Question: I'm trying to build a server application for uploading videos to YouTube. In my server application, the user can upload a video directly to my YouTube channel to make it public.

1. The client part of my application acquires the video and uploads it to my server.
2. My server then uses YouTube API to upload the video to my YouTube channel.
To make this work, I created a dummy Web Application that can capture the refresh token generated and I have stored it in a 'key.txt' file
'''
{"access_token":"MYTOKEN","token_type":"Bearer","expires_in":3600,"created":<PHONE>}
'''
The 'upload_video.php' script will automatically update '"key.txt"' file if 'access_token' is out of date. This is the code from 'upload_video.php':
'''
$key = file_get_contents('key.txt');
$application_name = 'YouTube_Upload';
$client_secret = 'MY_CLIENT_SECRET';
$client_id = 'MY_CLIENT_ID';
$scope = array('https://www.googleapis.com/auth/youtube.upload', 'https://www.googleapis.com/auth/youtube', 'https://www.googleapis.com/auth/youtubepartner');
$videoPath = "Test.f4v";
$videoTitle = "A tutorial video";
$videoDescription = "A video tutorial on how to upload to YouTube";
$videoCategory = "22";
$videoTags = array("youtube", "tutorial");
try{
// Client init
$client = new Google_Client();
$client->setApplicationName($application_name);
$client->setClientId($client_id);
$client->setAccessType('offline');
$client->setAccessToken($key);
$client->setScopes($scope);
$client->setClientSecret($client_secret);
if ($client->getAccessToken()) {
/**
* Check to see if access token has expired. If so, get a new one and save it to file for future use.
*/
if($client->isAccessTokenExpired()) {
$newToken = json_decode($client->getAccessToken());
$client->refreshToken($newToken->refresh_token);
file_put_contents('key.txt', $client->getAccessToken());
}
$youtube = new Google_Service_YouTube($client);
// Create a snipet with title, description, tags and category id
$snippet = new Google_Service_YouTube_VideoSnippet();
$snippet->setTitle($videoTitle);
$snippet->setDescription($videoDescription);
$snippet->setCategoryId($videoCategory);
$snippet->setTags($videoTags);
// Create a video status with privacy status. Options are "public", "private" and "unlisted".
$status = new Google_Service_YouTube_VideoStatus();
$status->setPrivacyStatus('unlisted');
// Create a YouTube video with snippet and status
$video = new Google_Service_YouTube_Video();
$video->setSnippet($snippet);
$video->setStatus($status);
// Size of each chunk of data in bytes. Setting it higher leads faster upload (less chunks,
// for reliable connections). Setting it lower leads better recovery (fine-grained chunks)
$chunkSizeBytes = 1 * 1024 * 1024;
// Setting the defer flag to true tells the client to return a request which can be called
// with ->execute(); instead of making the API call immediately.
$client->setDefer(true);
// Create a request for the API's videos.insert method to create and upload the video.
$insertRequest = $youtube->videos->insert("status,snippet", $video);
// Create a MediaFileUpload object for resumable uploads.
$media = new Google_Http_MediaFileUpload(
$client,
$insertRequest,
'video/*',
null,
true,
$chunkSizeBytes
);
$media->setFileSize(filesize($videoPath));
// Read the media file and upload it chunk by chunk.
$status = false;
$handle = fopen($videoPath, "rb");
while (!$status && !feof($handle)) {
$chunk = fread($handle, $chunkSizeBytes);
$status = $media->nextChunk($chunk);
}
fclose($handle);
/**
* Video has successfully been upload
*/
if ($status->status['uploadStatus'] == 'uploaded') {
// Actions to perform for a successful upload
// ......
}
// If want to make other calls after the file upload, set setDefer back to false
$client->setDefer(true);
} else{
// @TODO Log error
echo 'Problems creating the client';
}
} catch(Google_Service_Exception $e) {
print "Google_Service_Exception ".$e->getCode(). " message is ".$e->getMessage();
print "Stack trace is ".$e->getTraceAsString();
}catch (Exception $e) {
print "Exception ".$e->getCode(). " message is ".$e->getMessage();
print "Stack trace is ".$e->getTraceAsString();
}
'''
When the script runs, it raise this exception:
'''
Exception 0 message is Failed to start the resume-able upload (HTTP 400: global, Uploads must be sent to the upload URL. Re-send this request to https://www.googleapis.com/upload/youtube/v3/videos?part=status,snippet&uploadType=resumable)Stack trace is
#0 D:\xampp\htdocs\youtube\src\Google\Http\MediaFileUpload.php(136): Google_Http_MediaFileUpload->getResumeUri()
#1 D:\xampp\htdocs\youtube\resumable_upload.php(100): Google_Http_MediaFileUpload->nextChunk('\x00\x00\x00\x1Cftypf4v \x00\x00\x00...')
#2 {main}
'''
exception raise on 'getResumeUri()' (line 281) in 'Google_Http_MediaFileUpload', i have var dump the response from google
'''
Google_Http_Request Object
(
[batchHeaders:Google_Http_Request:private] => Array
(
[Content-Type] => application/http
[Content-Transfer-Encoding] => binary
[MIME-Version] => 1.0
)
[queryParams:protected] => Array
(
[part] => status,snippet
[uploadType] => resumable
)
[requestMethod:protected] => POST
[requestHeaders:protected] => Array
(
[content-type] => application/json; charset=UTF-8
[authorization] => Bearer XXXXXXXXXXXXXXXX
[content-length] => 187
[x-upload-content-type] => video/*
[x-upload-content-length] => <PHONE>
[expect] =>
)
[baseComponent:protected] => https://www.googleapis.com//upload
[path:protected] => /youtube/v3/videos
[postBody:protected] => {"snippet":{"categoryId":"22","description":"A video tutorial on how to upload to YouTube","tags":["youtube","tutorial"],"title":"A tutorial video"},"status":{"privacyStatus":"unlisted"}}
[userAgent:protected] =>
[canGzip:protected] =>
[responseHttpCode:protected] => 400
[responseHeaders:protected] => Array
(
[x-guploader-uploadid] => XXXXXXXXXXXXXXXXXXXXXXXXXX
[location] => https://www.googleapis.com/upload/youtube/v3/videos?part=status,snippet&uploadType=resumable
[vary] => Origin
X-Origin
[content-type] => application/json; charset=UTF-8
[content-length] => 468
[date] => Fri, 10 Jul 2015 09:54:30 GMT
[server] => UploadServer
[alternate-protocol] => 443:quic,p=1
)
[responseBody:protected] => {
"error": {
"errors": [
{
"domain": "global",
"reason": "wrongUrlForUpload",
"message": "Uploads must be sent to the upload URL. Re-send this request to https://www.googleapis.com/upload/youtube/v3/videos?part=status,snippet&uploadType=resumable"
}
],
"code": 400,
"message": "Uploads must be sent to the upload URL. Re-send this request to https://www.googleapis.com/upload/youtube/v3/videos?part=status,snippet&uploadType=resumable"
}
}
[expectedClass:protected] => Google_Service_YouTube_Video
[expectedRaw:protected] =>
[accessKey] =>
)
'''
What is wrong?
Thanks for any help and sorry for bad English.
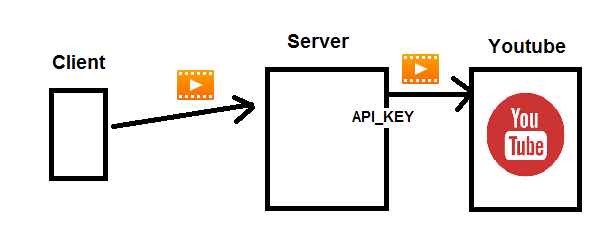
Answer: This seems to be a problem with PHP Client Library of Google API. Go to GOOGLE_LIB_PATH/Http/MediaFileUpload.php and replace this line:
'''
$this->request->setBaseComponent($base . '/upload');
'''
With this one:
'''
$this->request->setBaseComponent($base . 'upload');
'''
Try again and share the results. I faced a similar problem with Google Pubsub API where API path set by library was incorrect.